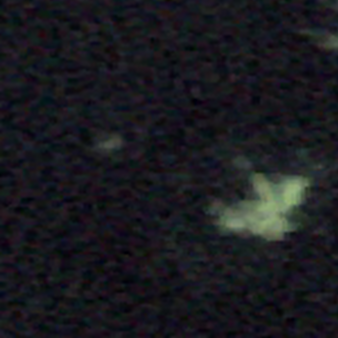
Label: other